高二 · 代数
(2012 辽宁) 设变量 $x, y$ 满足 $\left\{\begin{array}{l}x-y \leq 10 \\ 0 \leq x+y \leq 20 \\ 0 \leq y \leq 15\end{array}\right.$, 则 $2 x+3 y$ 的最大值为
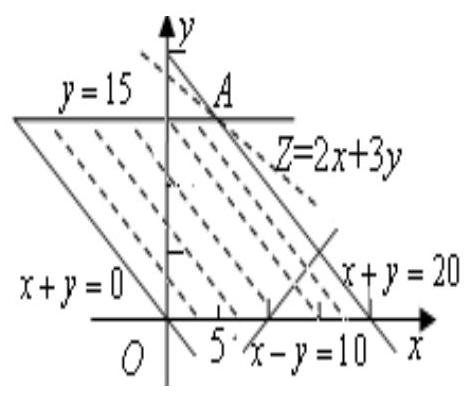
A. 20
    B. 35
    C. 45
    D. 55
答案: D
解析: 作出可行域如图中阴影部分所示, 由图知目标函数

过点 $A(5,15)$ 时, $2 x+3 y$ 的最大值为 55 , 故选 D.